Interaction volume radius: 5 \u00c5
Interaction volume height: 20 \u00c5
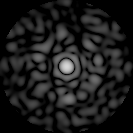
Disorder parameter: 0.8369